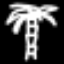
Label: palm tree